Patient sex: M
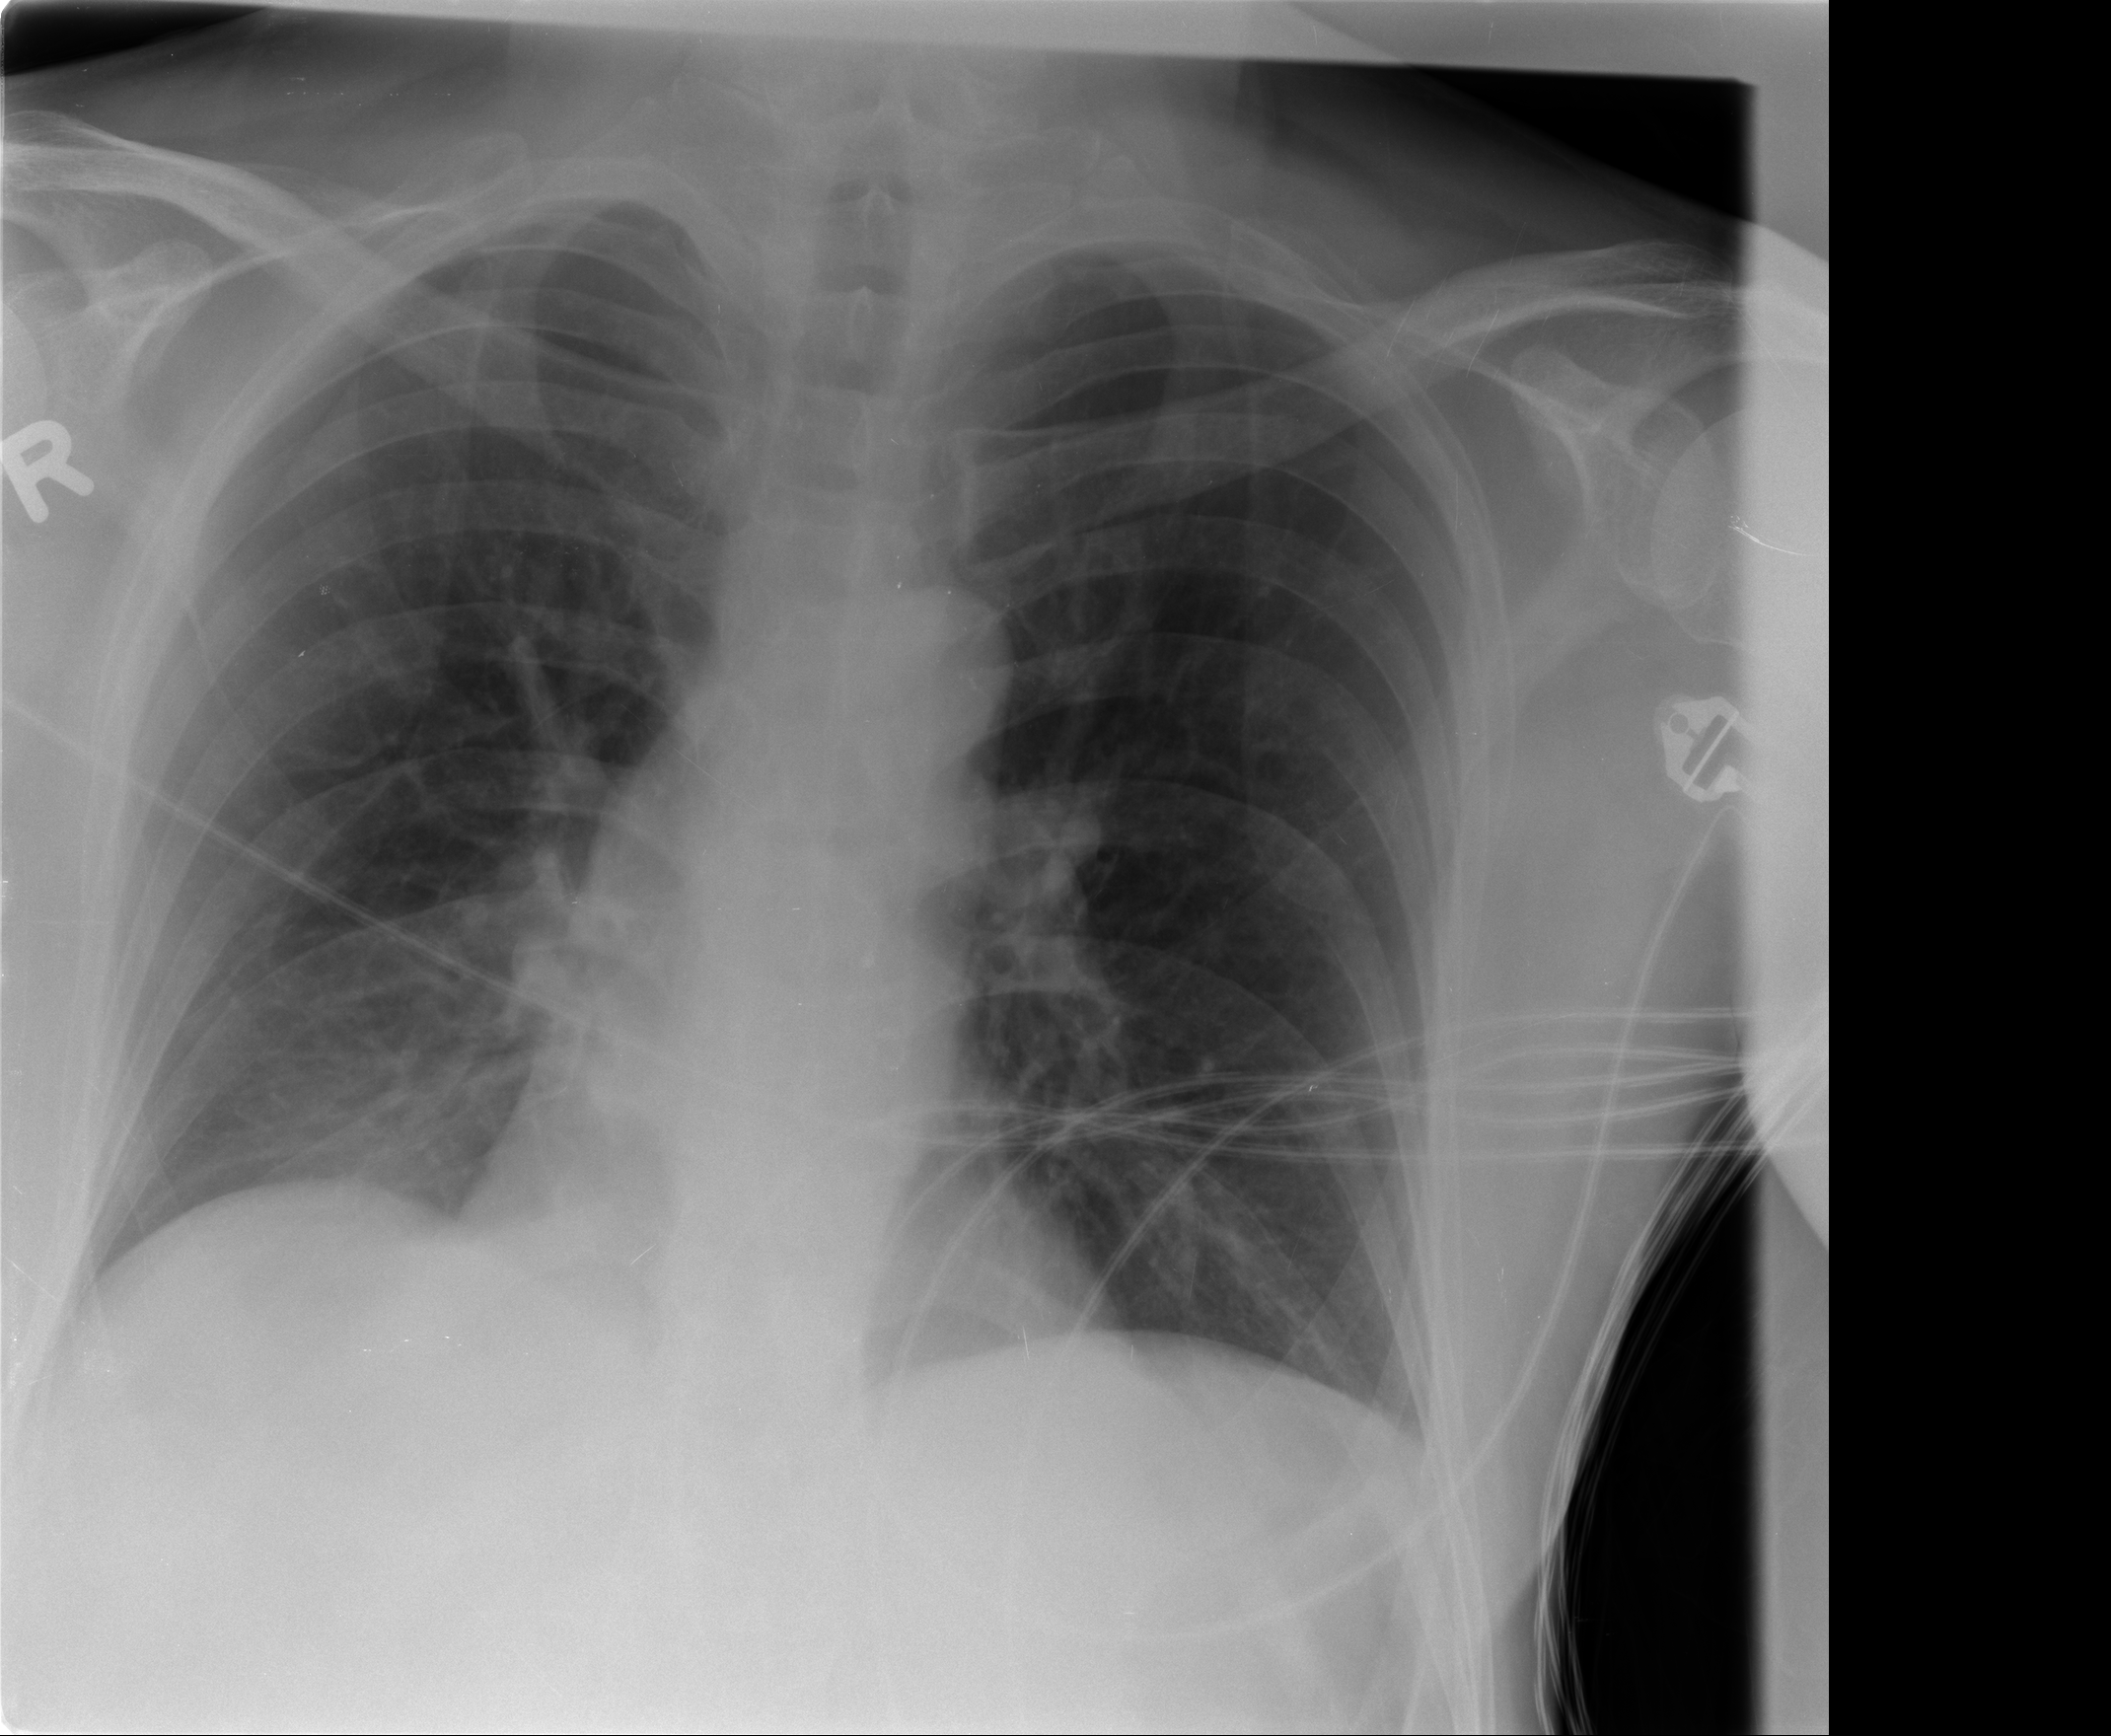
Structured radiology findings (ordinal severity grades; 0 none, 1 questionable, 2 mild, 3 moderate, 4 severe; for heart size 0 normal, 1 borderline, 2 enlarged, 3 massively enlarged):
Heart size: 0
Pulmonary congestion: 0
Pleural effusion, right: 0
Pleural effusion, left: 0
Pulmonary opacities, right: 2
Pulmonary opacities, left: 0
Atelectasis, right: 1
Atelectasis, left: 0